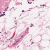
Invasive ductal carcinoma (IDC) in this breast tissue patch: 0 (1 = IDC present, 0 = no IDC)